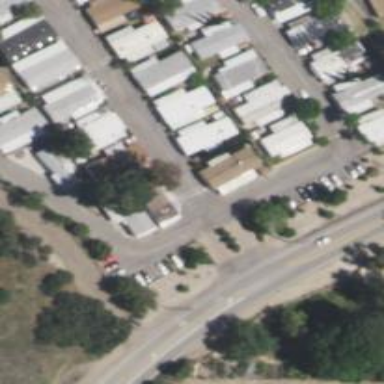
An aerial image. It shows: Service road in mobile home or trailer park.